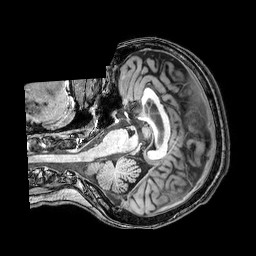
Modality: T1w
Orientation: axial
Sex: female
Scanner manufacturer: philips
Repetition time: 0.008081 s
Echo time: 0.00369 s